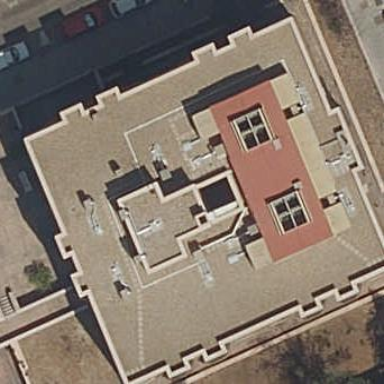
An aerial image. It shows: Image showing building with apartments.